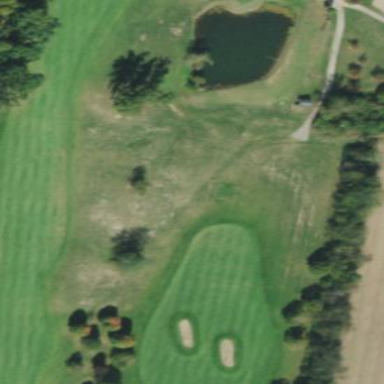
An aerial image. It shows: Golf fairway surrounded by grass.